Question: So i have a small integration test that houses 5 tests in total. Running that test exclusively results in all tests passed. However running my entire test suite results in 4 test failures of the 5.
I've just recently upgraded to grails-2.0 from 1.3.7 and i switched from hsqldb to h2.
Has anyone any pointers in which direction i should be looking in order to fix this (test-pollution) problem?

'''
class SeriesIntegrationTests extends GrailsUnitTestCase {
Series series
Episode episode
protected void setUp() {
super.setUp()
series = new Series(ttdbId: 2348);
episode = new Episode(ttdbId: 2983, season: 0, episodeNumber: 0, series: series);
}
protected void tearDown() {
super.tearDown()
}
void testCreateSeries() {
series.save()
assertFalse("should not have validation errors : $series.errors", series.hasErrors())
assertEquals("should be one series stored in db", 1, Series.count())
}
void testCreateEpisode() {
series.save()
episode.save()
assertFalse("should not have validation errors : $episode.errors", episode.hasErrors())
assertEquals("should be one episode stored in db", 1, Episode.count())
}
void testCreateSeriesAndAddEpisode() {
series.addToEpisodes(episode)
series.save(flush: true)
series.refresh()
assertEquals("series should contain one episode", 1, series.episodes.size())
}
void testDeleteSeriesAndCascadeToEpisode() {
series.addToEpisodes(episode)
series.save(flush: true)
series.delete(flush: true)
assertEquals(0, Episode.count())
assertEquals(0, Series.count())
}
void testDeleteSeriesAndCascadeToBackdropImage() {
series.backdrop = new Image();
series.backdrop.binaryData = new byte[0]
series.save(flush: true)
assertFalse(series.hasErrors())
assertEquals(1, Image.count())
series.delete(flush: true)
assertEquals(0, Image.count())
}
}
'''
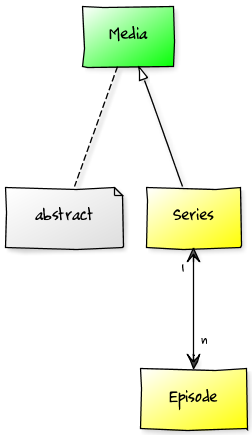
Answer: My solution as to upgrade all the unit tests to grails 2.0 method of doing tests. When this was done, every test passed. So it seem's that unit tests somehow polluted integration tests. But only on certain hardware configurations.